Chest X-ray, AP view. Patient: 58 years old, sex F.
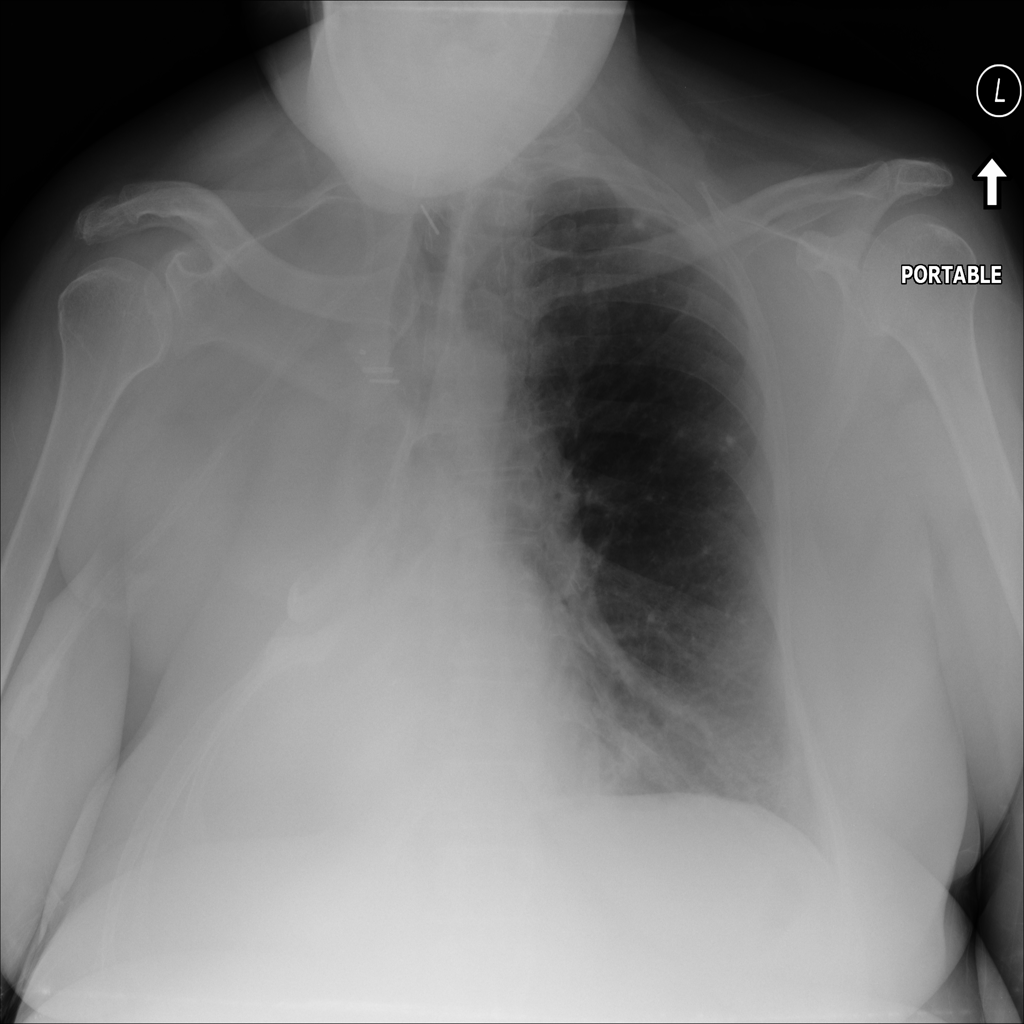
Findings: No Finding